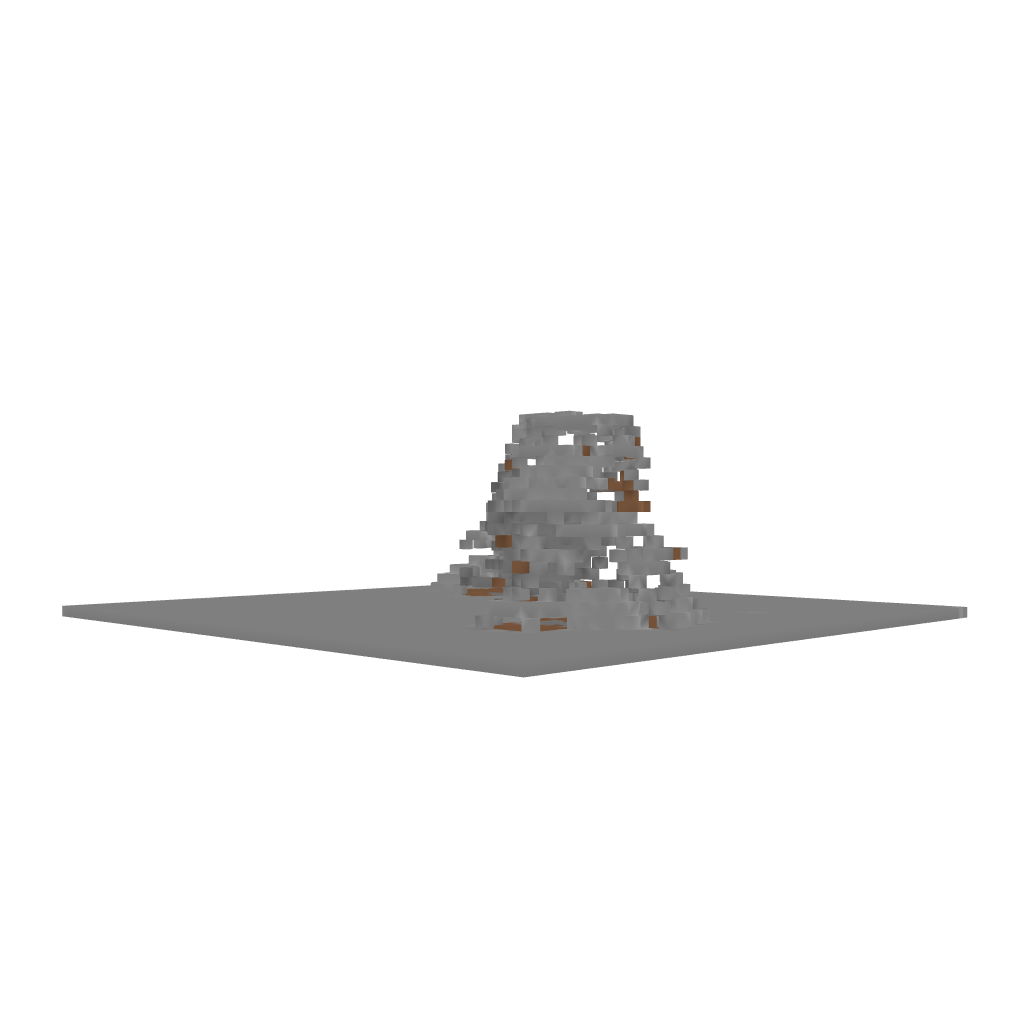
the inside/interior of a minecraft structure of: Over Hang